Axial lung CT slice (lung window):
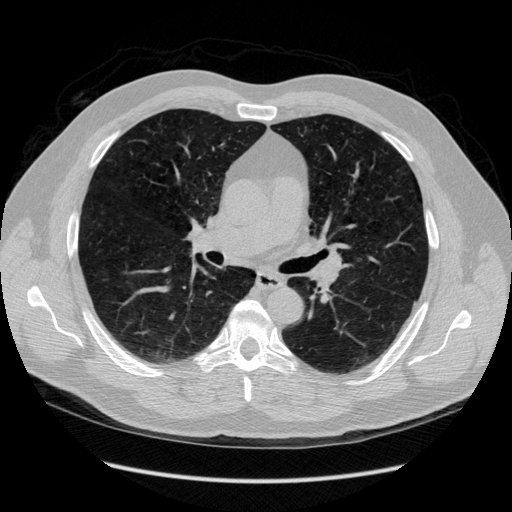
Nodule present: no